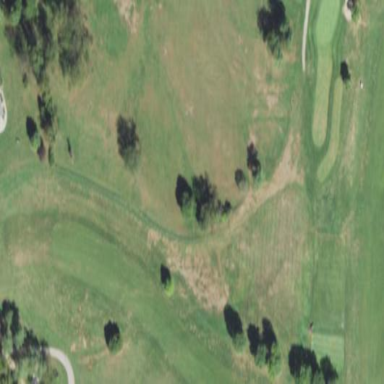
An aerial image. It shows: Area with grass used as rough in golf course.